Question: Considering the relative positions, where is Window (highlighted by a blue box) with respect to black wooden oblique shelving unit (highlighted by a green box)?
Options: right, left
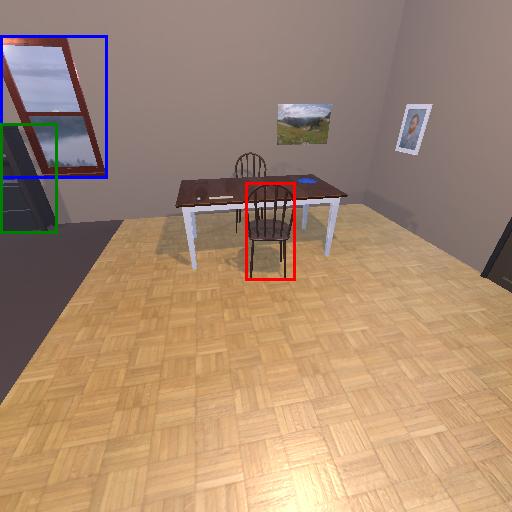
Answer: right